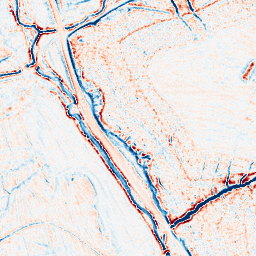
Category: edge_preserving
Decomposition family: bilateral
Decomposition parameters: d: 9
sigma_color: 150
sigma_space: 25
Upsampling method: sinc_blackman
Upsampling parameters: scale: 4
kernel_size: 16
Upsampling scale: 4